Question: How much data can be cleaned up?
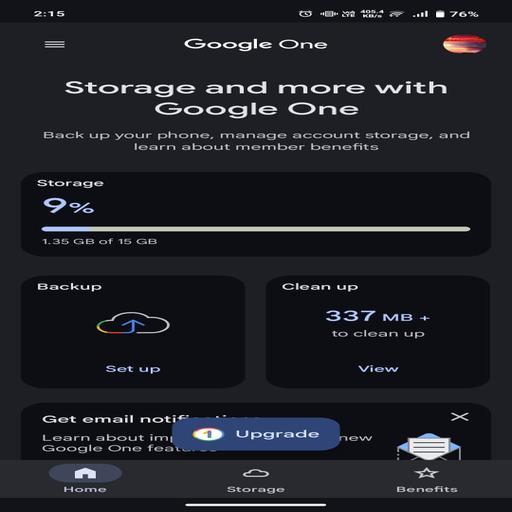
Answer: 458.337 MB